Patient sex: M
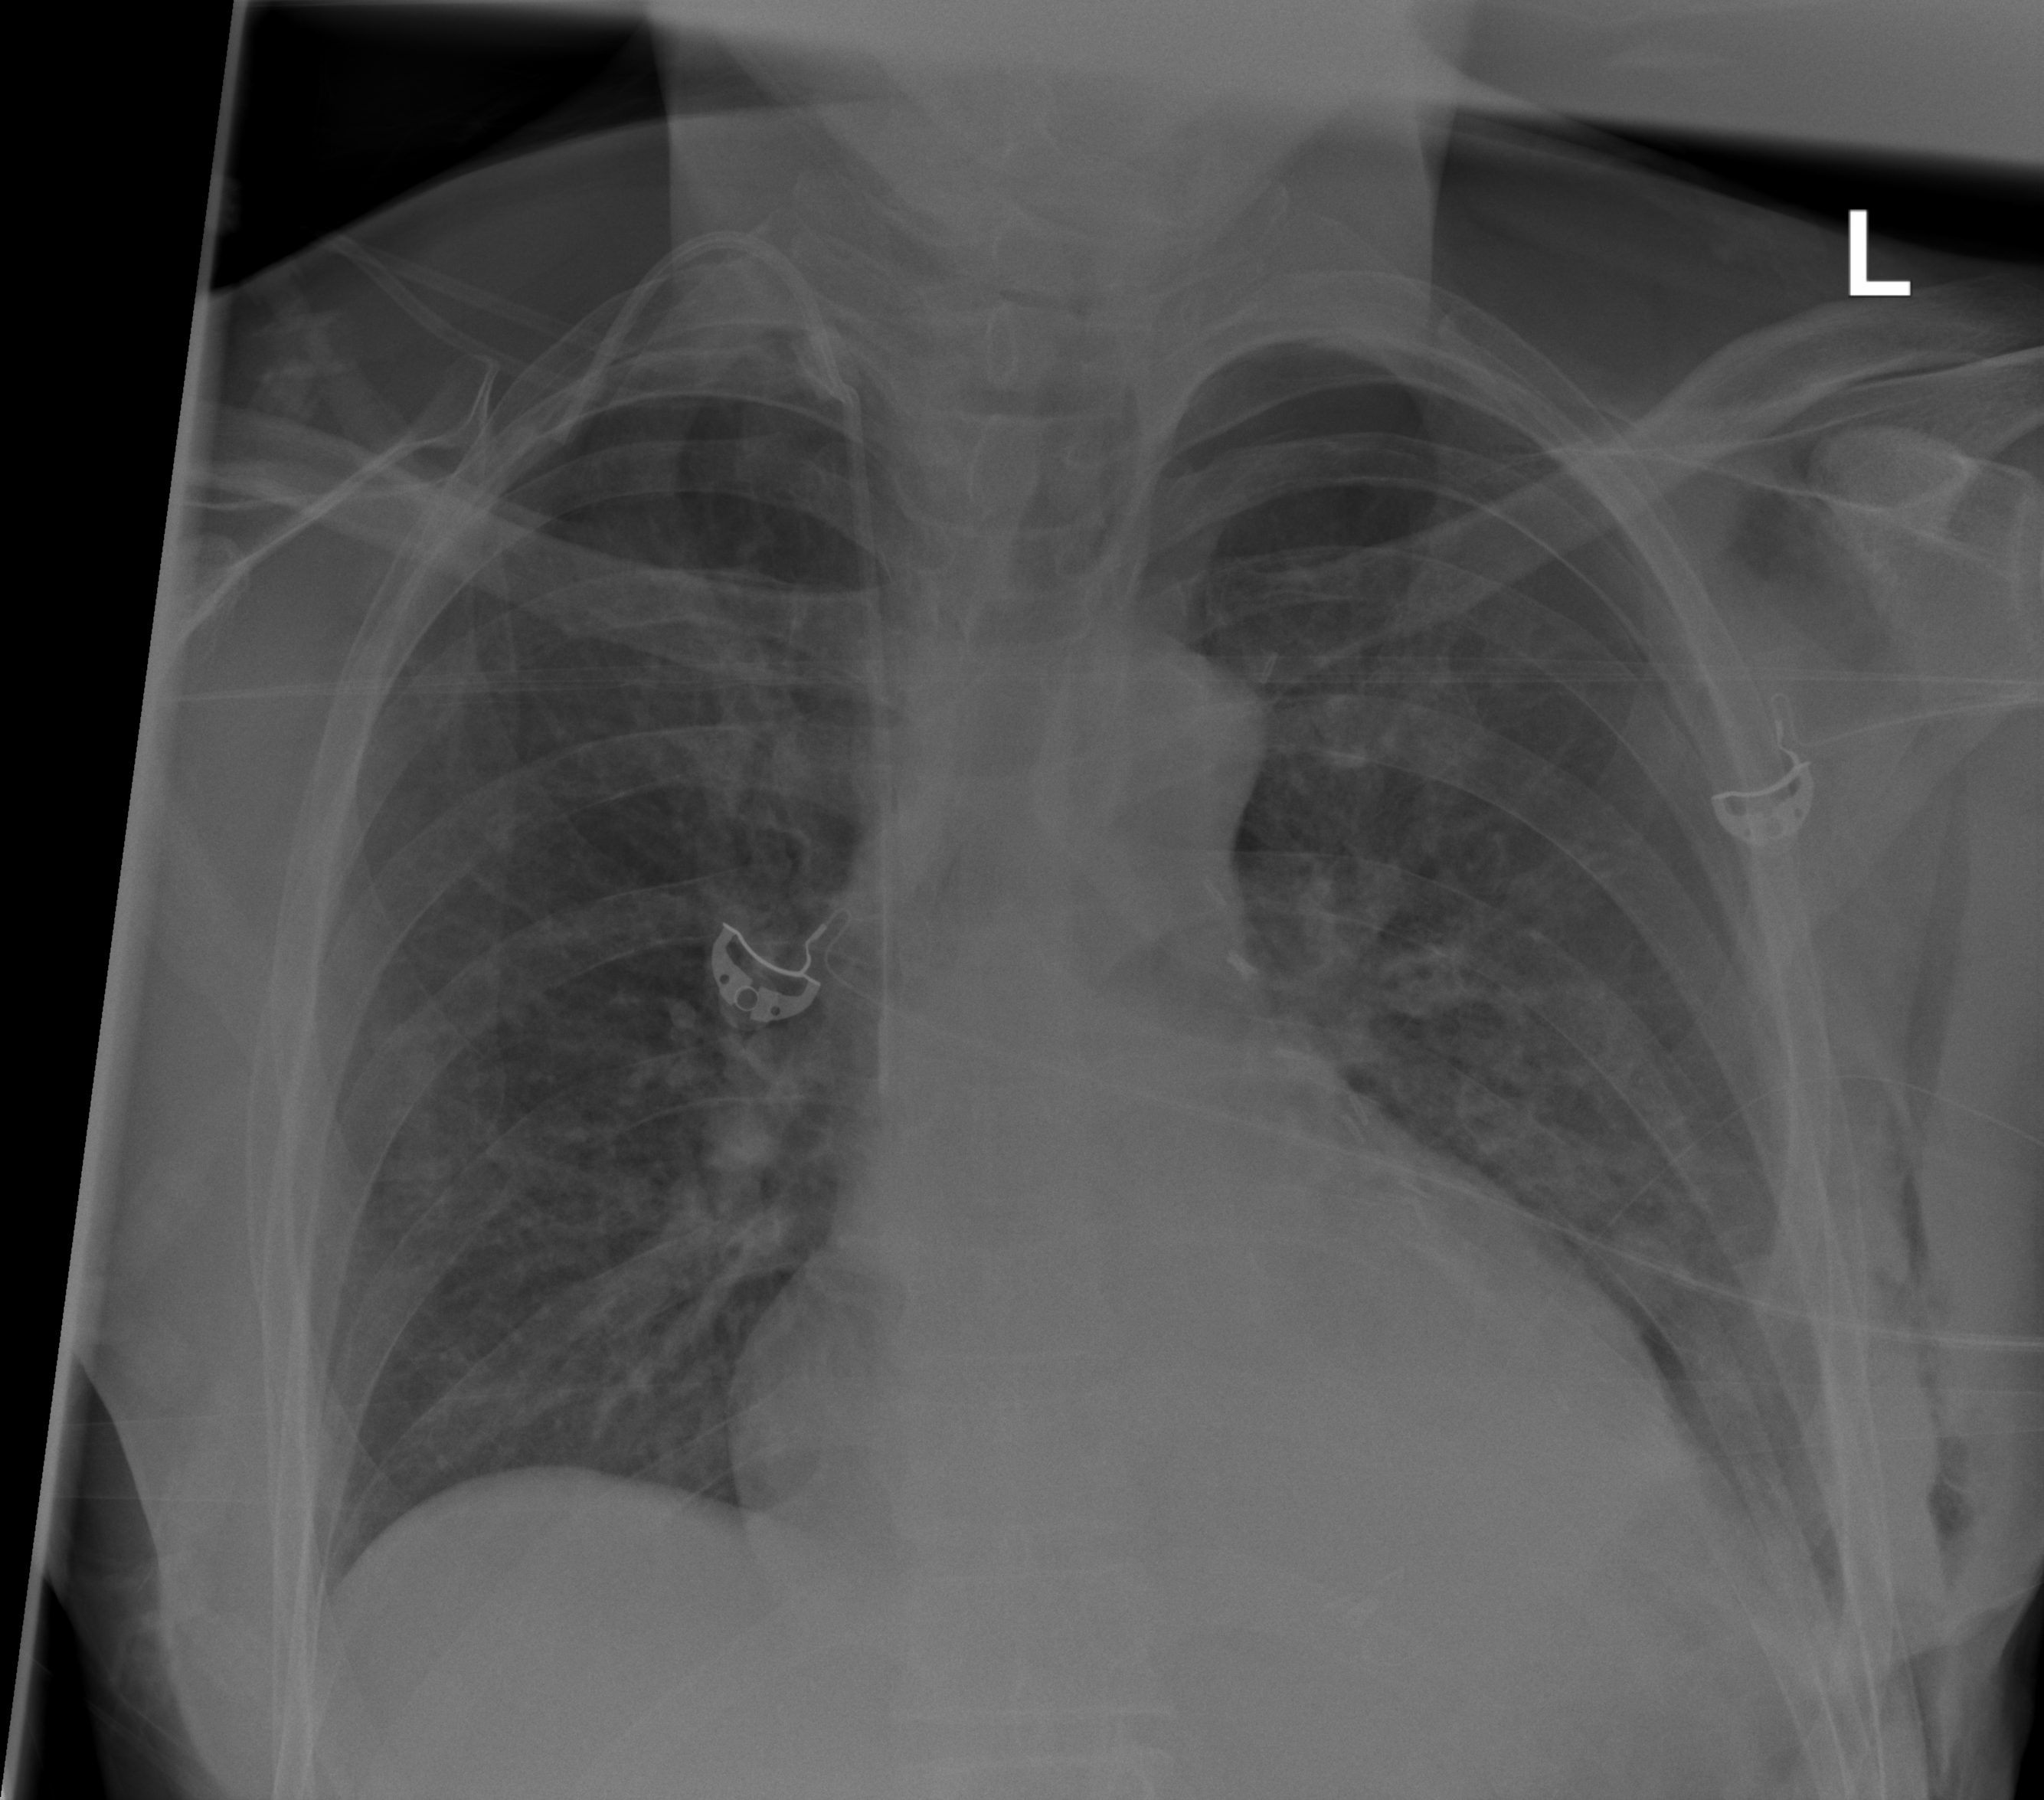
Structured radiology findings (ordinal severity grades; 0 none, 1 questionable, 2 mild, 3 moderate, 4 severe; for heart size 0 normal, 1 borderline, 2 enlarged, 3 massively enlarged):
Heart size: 2
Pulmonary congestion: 1
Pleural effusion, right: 0
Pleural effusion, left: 0
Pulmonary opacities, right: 0
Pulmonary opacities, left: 0
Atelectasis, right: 0
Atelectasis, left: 2